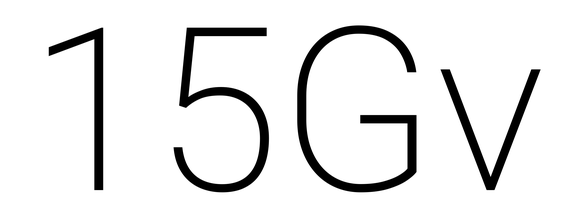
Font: Roboto_ExtraLight